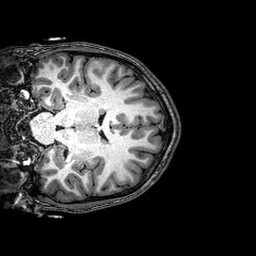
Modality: T1w
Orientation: coronal
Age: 21
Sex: male